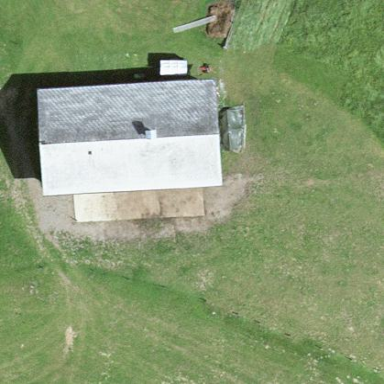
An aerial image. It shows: Gabled roof barn.